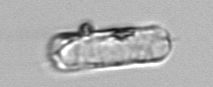
Label: Guinardia_delicatula